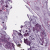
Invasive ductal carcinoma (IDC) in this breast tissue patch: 1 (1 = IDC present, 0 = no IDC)